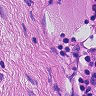
Metastatic tissue present: no